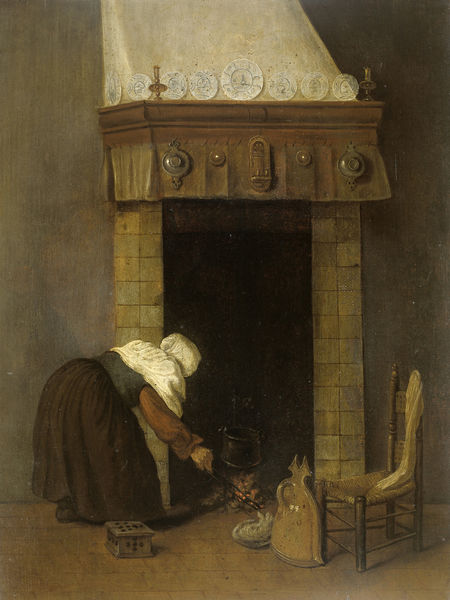
Titel: Vrouwtje bij de schouw
Künstler: Jacob Vrel
Standort: Amsterdam
Institution: Rijksmuseum
Schlagwörter: feuer, gemälde, braun, frau, holz, kleid, stuhl, tuch, rock, teller, holland, niederlande, rauch, genre, kamin, ofen, krug, topf, essen, kopftuch, kerze, deutsch, katze, truhe, porzellan, glut, kiste, hausfrau, wärmflasche, tracht, kerzenständer, küche, kochen, rocj, kästchen, kessel, bauersfrau, herd, altertümlich, deuschland, entfacht